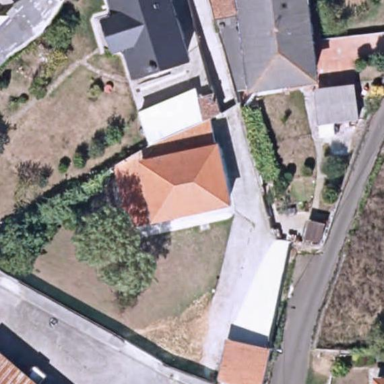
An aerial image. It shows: Simple and straightforward house.